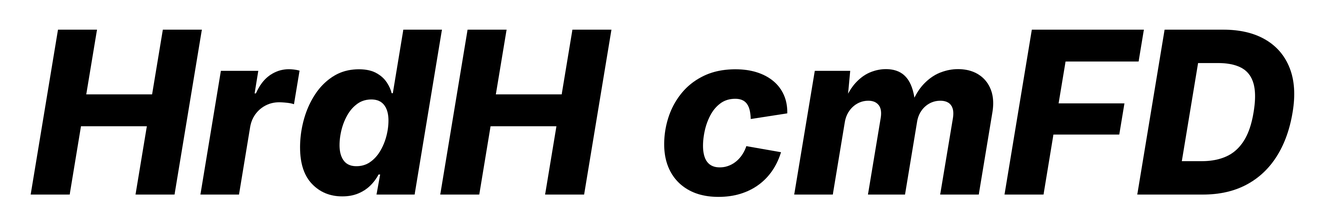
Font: Inter-Italic_ExtraBold_Italic